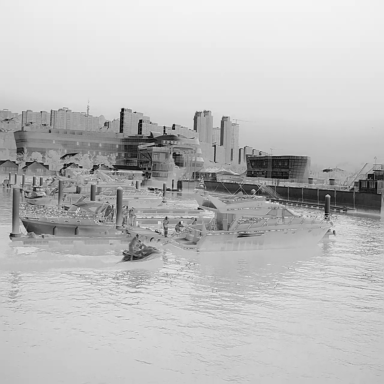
There are six canoes in the infrared image.